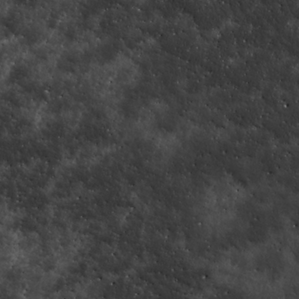
Label: non_frost